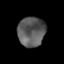
Tissue: lung
Cell type: Endothelial cells
Senescence score: 0.5438
Nuclear area (px): 798
Mean DAPI intensity: 90.927